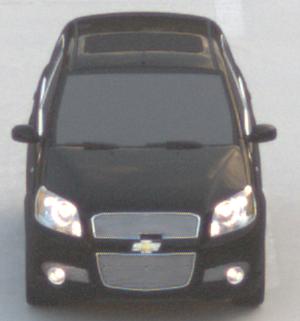
Make: Chevrolet
Model: Aveo 1.2
Detailed model: Aveo
Model produced from: 2008/06
Model produced until: 2011/01
Doors: 3
Color: black
Road condition: dry road
Daytime: sunrise or sunset
Contrast: low contrast